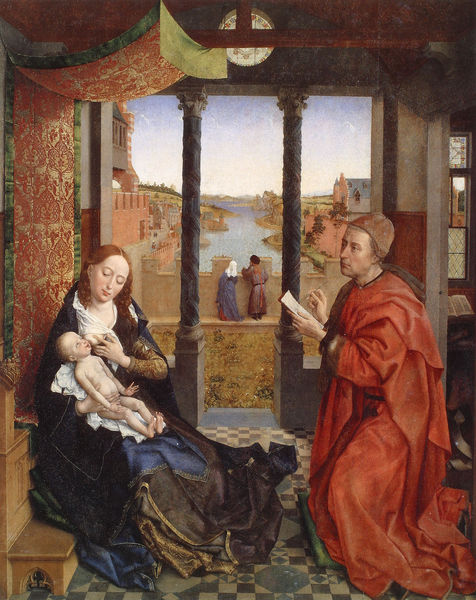
Titel: Der hl. Lukas malt die Madonna
Künstler: Rogier van Weyden
Institution: Boston, Museum of Fine Arts
Schlagwörter: blau, gemälde, gott, himmel, mann, nackt, wasser, fluss, landschaft, brust, fenster, frau, säulen, ausblick, haus, rot, ornament, mütze, vorhang, boden, sitzend, stoff, kind, mutter, paar, balkon, papier, italien, baby, bank, kissen, zinnen, buch, stillen, malen, brokat, stift, jesus, schreiben, kniend, priester, baldachin, textil, maria, madonna, anbetung, jesuskind, lukas, weyden, n, ab